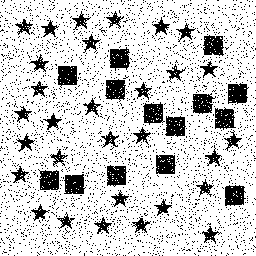
Squares: 14
Triangles: 0
Stars: 30
Total shapes: 44